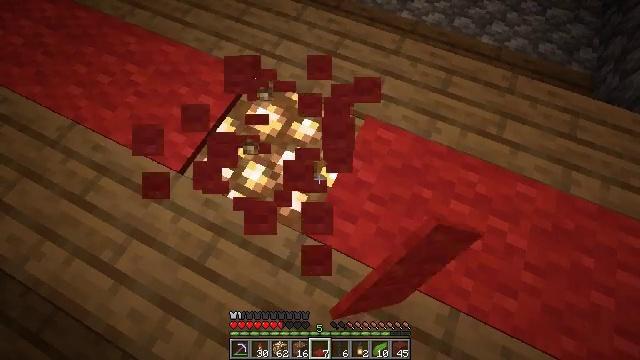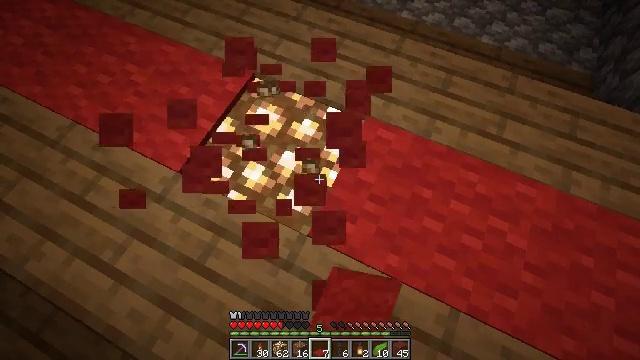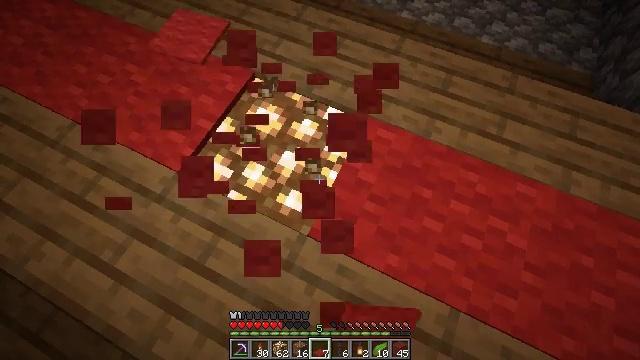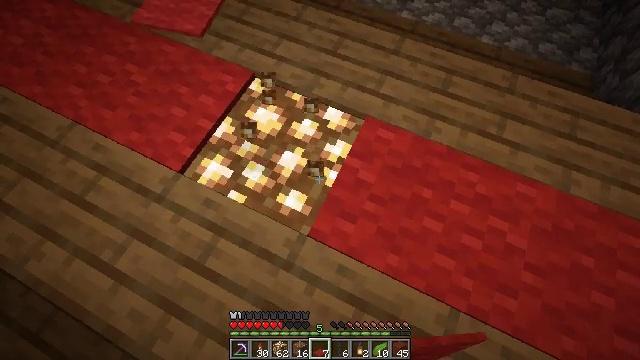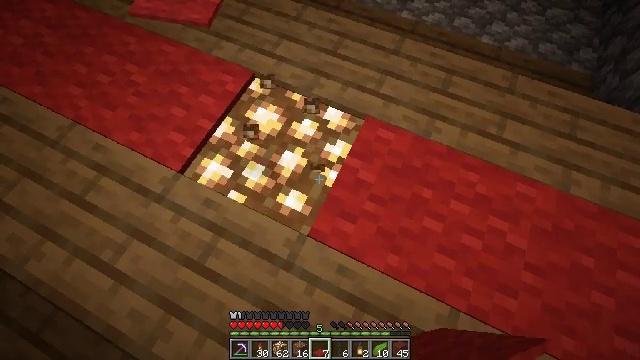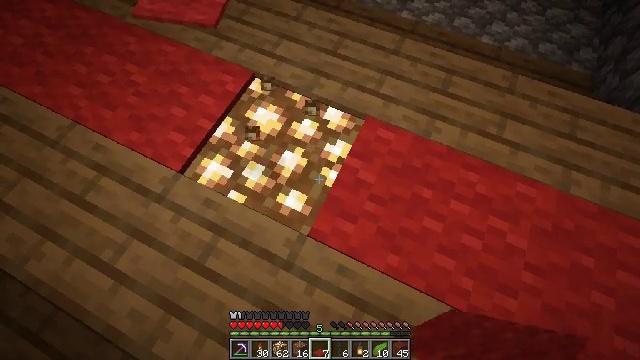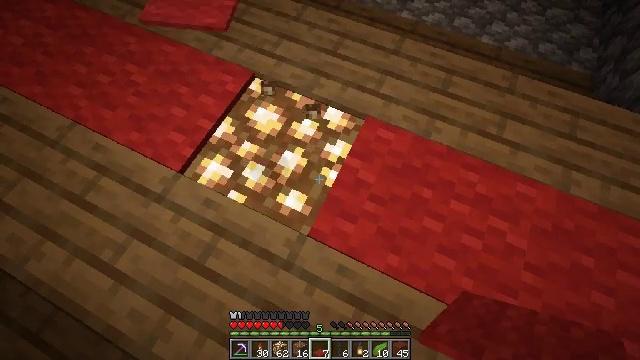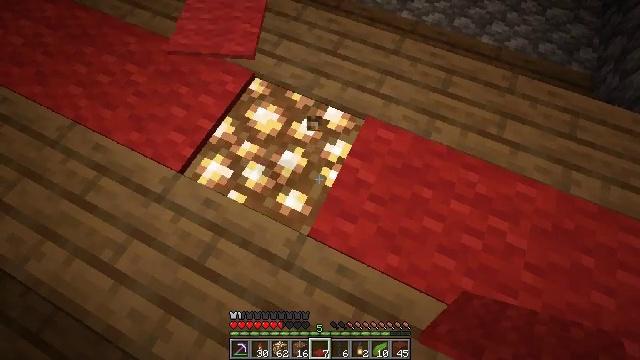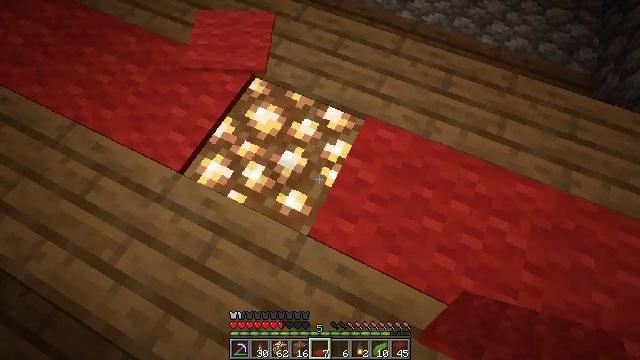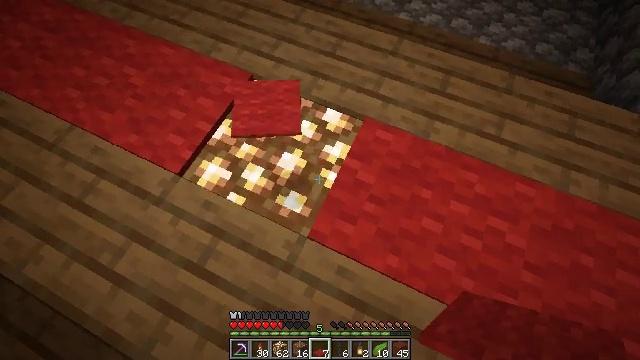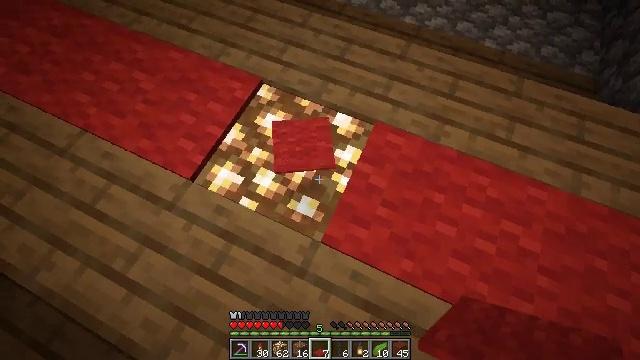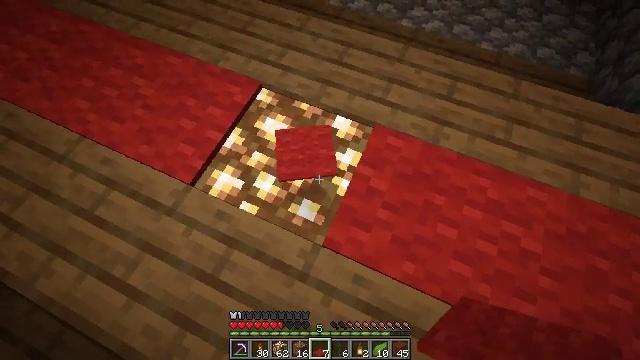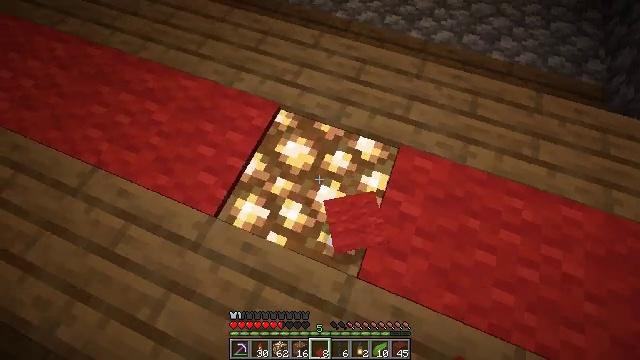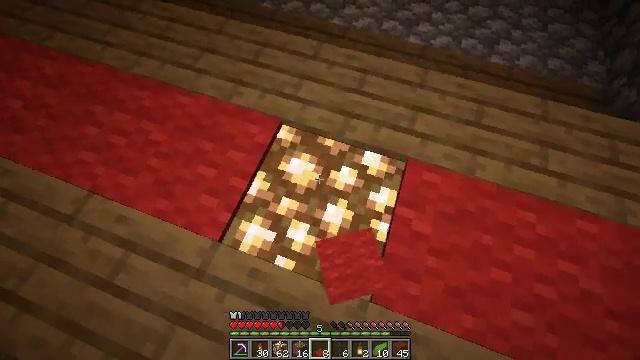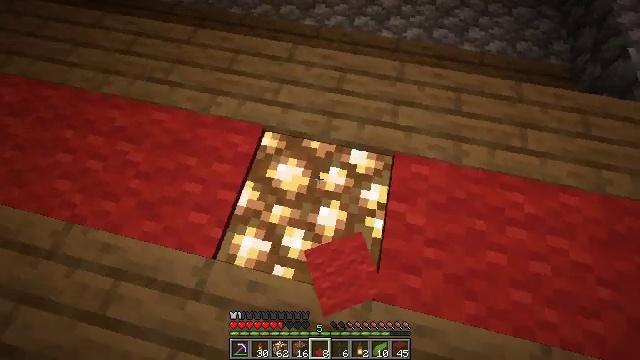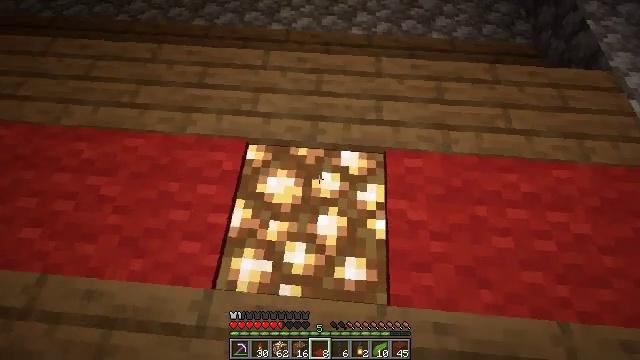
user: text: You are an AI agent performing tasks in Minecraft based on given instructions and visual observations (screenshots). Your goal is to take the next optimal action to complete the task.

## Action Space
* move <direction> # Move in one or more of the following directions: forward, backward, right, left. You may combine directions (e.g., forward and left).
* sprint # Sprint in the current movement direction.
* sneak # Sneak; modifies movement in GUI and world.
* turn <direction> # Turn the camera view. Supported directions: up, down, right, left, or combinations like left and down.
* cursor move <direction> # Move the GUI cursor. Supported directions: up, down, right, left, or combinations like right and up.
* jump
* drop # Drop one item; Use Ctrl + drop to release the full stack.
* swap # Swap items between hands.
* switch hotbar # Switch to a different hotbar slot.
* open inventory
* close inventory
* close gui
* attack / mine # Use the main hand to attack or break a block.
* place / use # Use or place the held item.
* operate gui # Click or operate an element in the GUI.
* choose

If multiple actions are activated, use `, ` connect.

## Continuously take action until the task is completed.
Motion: motion action
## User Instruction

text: Remove the red carpet to clear space.
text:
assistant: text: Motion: attack / mine
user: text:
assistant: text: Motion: attack / mine
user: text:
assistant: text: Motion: no_op
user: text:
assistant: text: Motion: no_op
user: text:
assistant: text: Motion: no_op
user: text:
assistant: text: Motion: no_op
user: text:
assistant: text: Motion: no_op
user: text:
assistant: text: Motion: no_op
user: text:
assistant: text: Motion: no_op
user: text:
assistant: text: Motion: move left
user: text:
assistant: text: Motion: move forward and move left
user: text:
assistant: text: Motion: move forward and move left, turn right
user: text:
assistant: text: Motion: move forward, turn right
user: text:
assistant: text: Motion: turn right
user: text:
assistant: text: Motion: turn right
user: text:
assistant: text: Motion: turn right and up
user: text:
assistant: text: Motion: no_op
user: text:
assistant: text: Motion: no_op
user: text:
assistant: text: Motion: no_op
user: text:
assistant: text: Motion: move forward
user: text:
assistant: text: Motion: move forward
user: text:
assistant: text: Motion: no_op
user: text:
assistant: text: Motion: no_op
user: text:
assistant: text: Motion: no_op
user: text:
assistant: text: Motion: turn up
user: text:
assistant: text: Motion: turn up
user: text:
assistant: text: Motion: turn up
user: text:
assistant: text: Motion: turn up
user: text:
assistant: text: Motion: turn right and up
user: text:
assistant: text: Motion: turn up